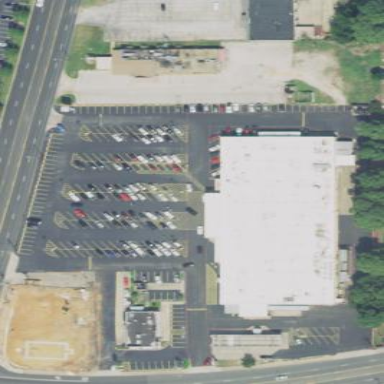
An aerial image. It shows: Retail area.